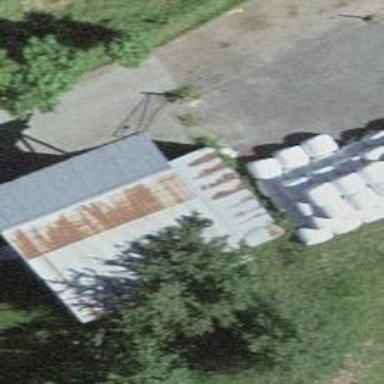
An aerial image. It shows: Shed building.